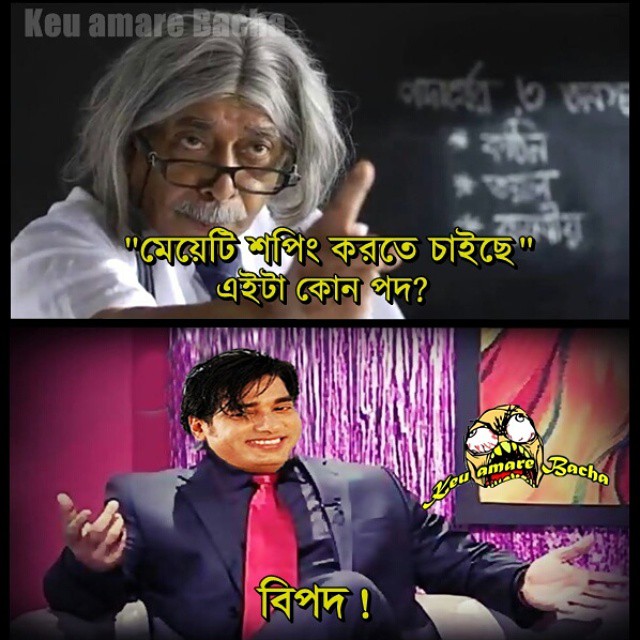
Text: "মেয়েটি শপিং করতে চাইছে" এইটা কোন পদ ? বিপদ !
Label: Non Hate